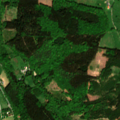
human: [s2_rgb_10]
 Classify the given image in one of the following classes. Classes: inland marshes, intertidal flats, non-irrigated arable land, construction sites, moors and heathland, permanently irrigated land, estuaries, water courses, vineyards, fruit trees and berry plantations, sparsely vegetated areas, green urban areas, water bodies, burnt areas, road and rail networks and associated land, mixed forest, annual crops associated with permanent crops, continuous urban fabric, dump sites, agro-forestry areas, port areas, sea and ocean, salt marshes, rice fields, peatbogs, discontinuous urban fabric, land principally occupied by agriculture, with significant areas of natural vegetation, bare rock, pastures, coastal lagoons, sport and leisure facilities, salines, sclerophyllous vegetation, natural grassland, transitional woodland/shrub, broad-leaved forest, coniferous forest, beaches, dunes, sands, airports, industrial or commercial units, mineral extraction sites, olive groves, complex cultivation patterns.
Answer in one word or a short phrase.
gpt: discontinuous urban fabric, pastures, mixed forest